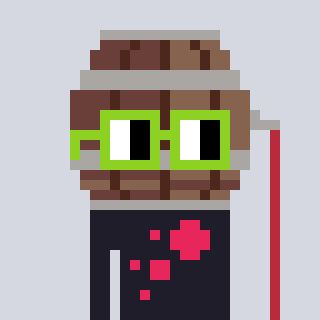
a pixel art character with square light green glasses, a wine barrel-shaped head and a grayscale-colored body on a cool background